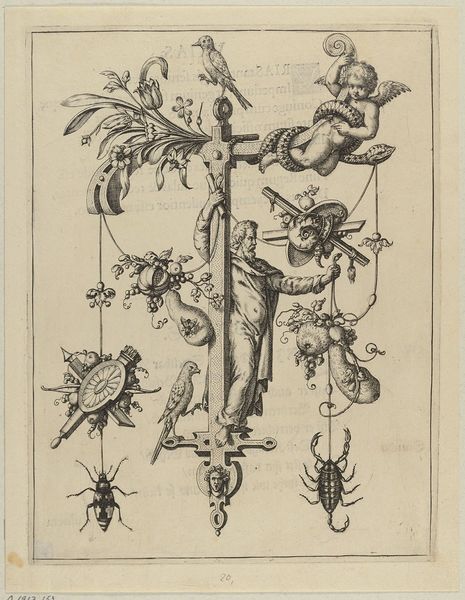
Titel: Der Buchstabe T, Blatt aus der Folge 'Nova Alphati Effictio Historiis'
Künstler: Johann Theodor de Bry
Standort: Hamburg
Institution: Museum für Kunst und Gewerbe Hamburg
Schlagwörter: vogel, blumen, blüten, tier, mensch, vögel, engel, frucht, früchte, putte, schrift, papier, grafik, graphik, ornamente, thomas, fotografie, photographie, tulpe, schild, panzer, kreuz, druckgraphik, druckgrafik, stich, buchstaben, schlange, helm, insekten, triumph, schlangen, käfer, symbolik, putten, kupferstich, amoretten, groteske, apostel, alphabet, gerippt, skorpione, reproduktionen, druckerzeugnisse, pflanzenornamente, schweifwerk, tierornamente, rüstung, ornamentstich, vorlageblätter, schweifgroteske, trophäe